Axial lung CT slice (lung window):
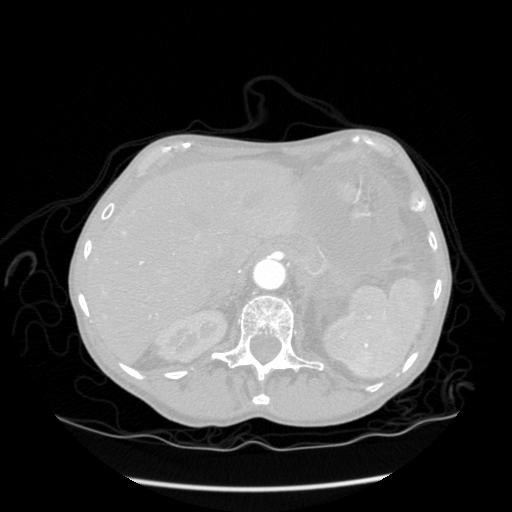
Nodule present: no